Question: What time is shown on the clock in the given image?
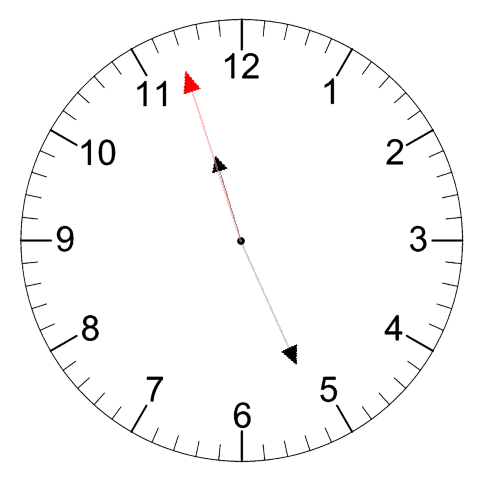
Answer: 11:25:57